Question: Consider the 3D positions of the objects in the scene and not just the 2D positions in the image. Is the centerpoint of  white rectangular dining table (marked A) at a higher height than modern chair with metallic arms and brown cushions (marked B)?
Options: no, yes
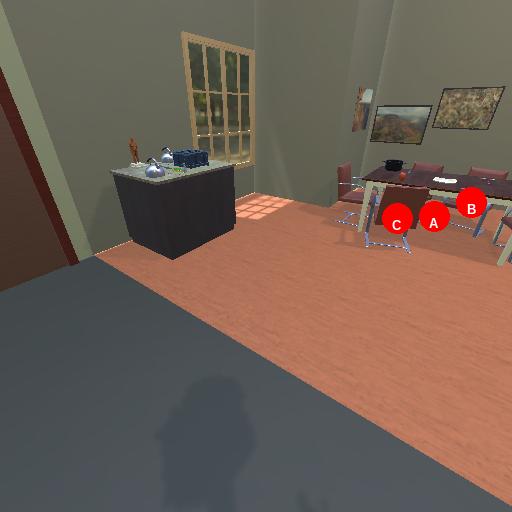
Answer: no